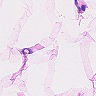
Metastatic tissue present: no